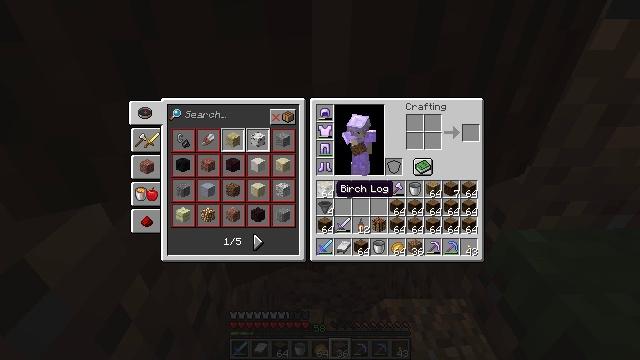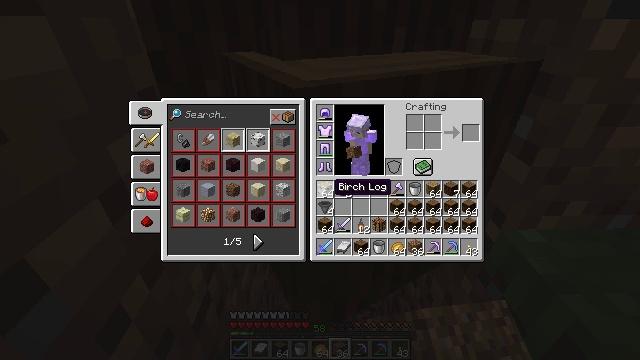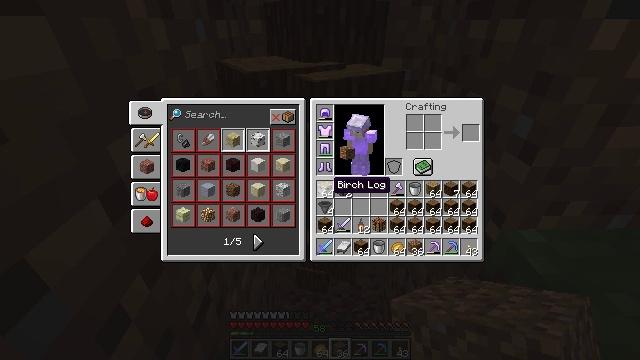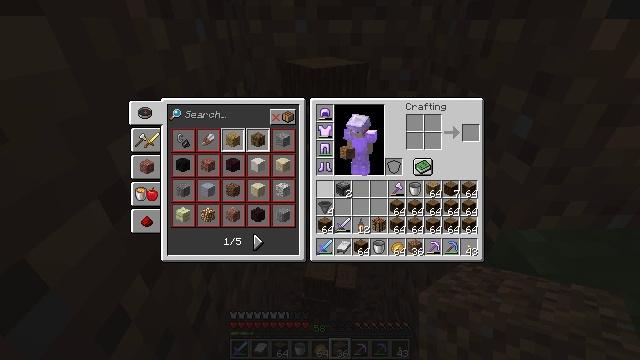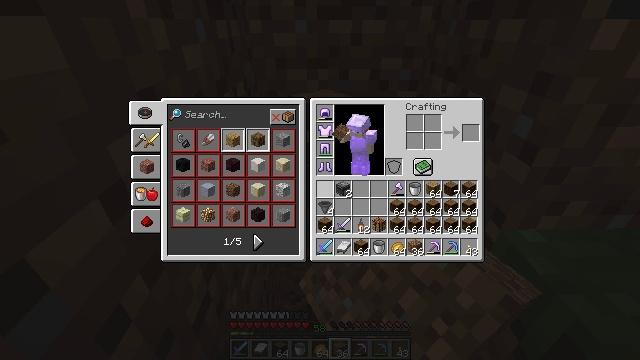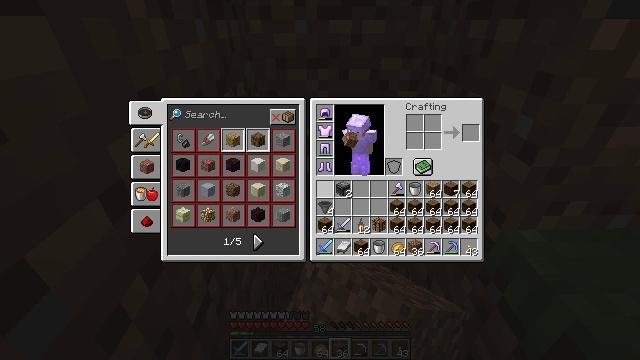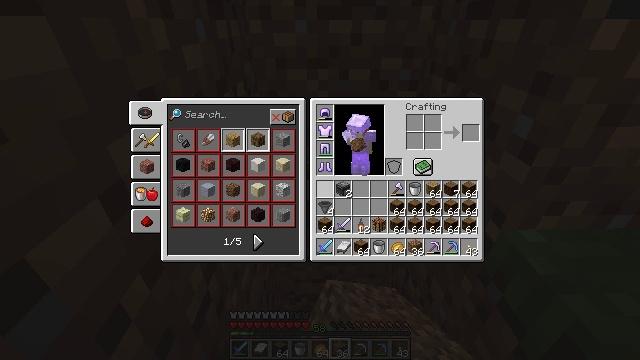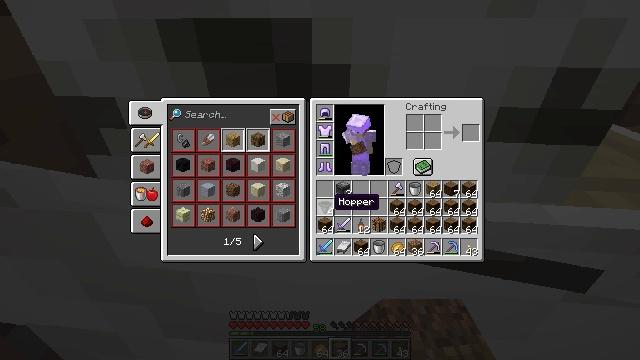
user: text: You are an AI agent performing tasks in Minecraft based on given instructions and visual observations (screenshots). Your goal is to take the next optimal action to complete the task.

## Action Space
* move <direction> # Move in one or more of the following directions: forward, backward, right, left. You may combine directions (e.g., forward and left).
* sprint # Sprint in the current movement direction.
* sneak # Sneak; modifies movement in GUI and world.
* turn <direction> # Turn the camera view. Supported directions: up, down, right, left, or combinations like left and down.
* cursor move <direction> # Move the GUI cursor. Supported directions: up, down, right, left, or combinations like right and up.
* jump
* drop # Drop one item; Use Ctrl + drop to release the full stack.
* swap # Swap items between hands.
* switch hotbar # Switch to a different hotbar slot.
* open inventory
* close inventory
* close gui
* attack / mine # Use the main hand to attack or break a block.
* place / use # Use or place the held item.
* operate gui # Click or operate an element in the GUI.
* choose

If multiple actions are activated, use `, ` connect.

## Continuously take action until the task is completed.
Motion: motion action
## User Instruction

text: Drop a birch log.
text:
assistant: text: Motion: sprint, open gui
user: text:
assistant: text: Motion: sprint
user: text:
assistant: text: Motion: sprint, drop
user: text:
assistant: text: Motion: sprint, drop
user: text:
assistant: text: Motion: sprint, drop
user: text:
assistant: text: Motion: sprint
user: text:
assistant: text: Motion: sprint, cursor move down
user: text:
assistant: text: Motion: sprint